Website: apple-inc
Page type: customer-info-address
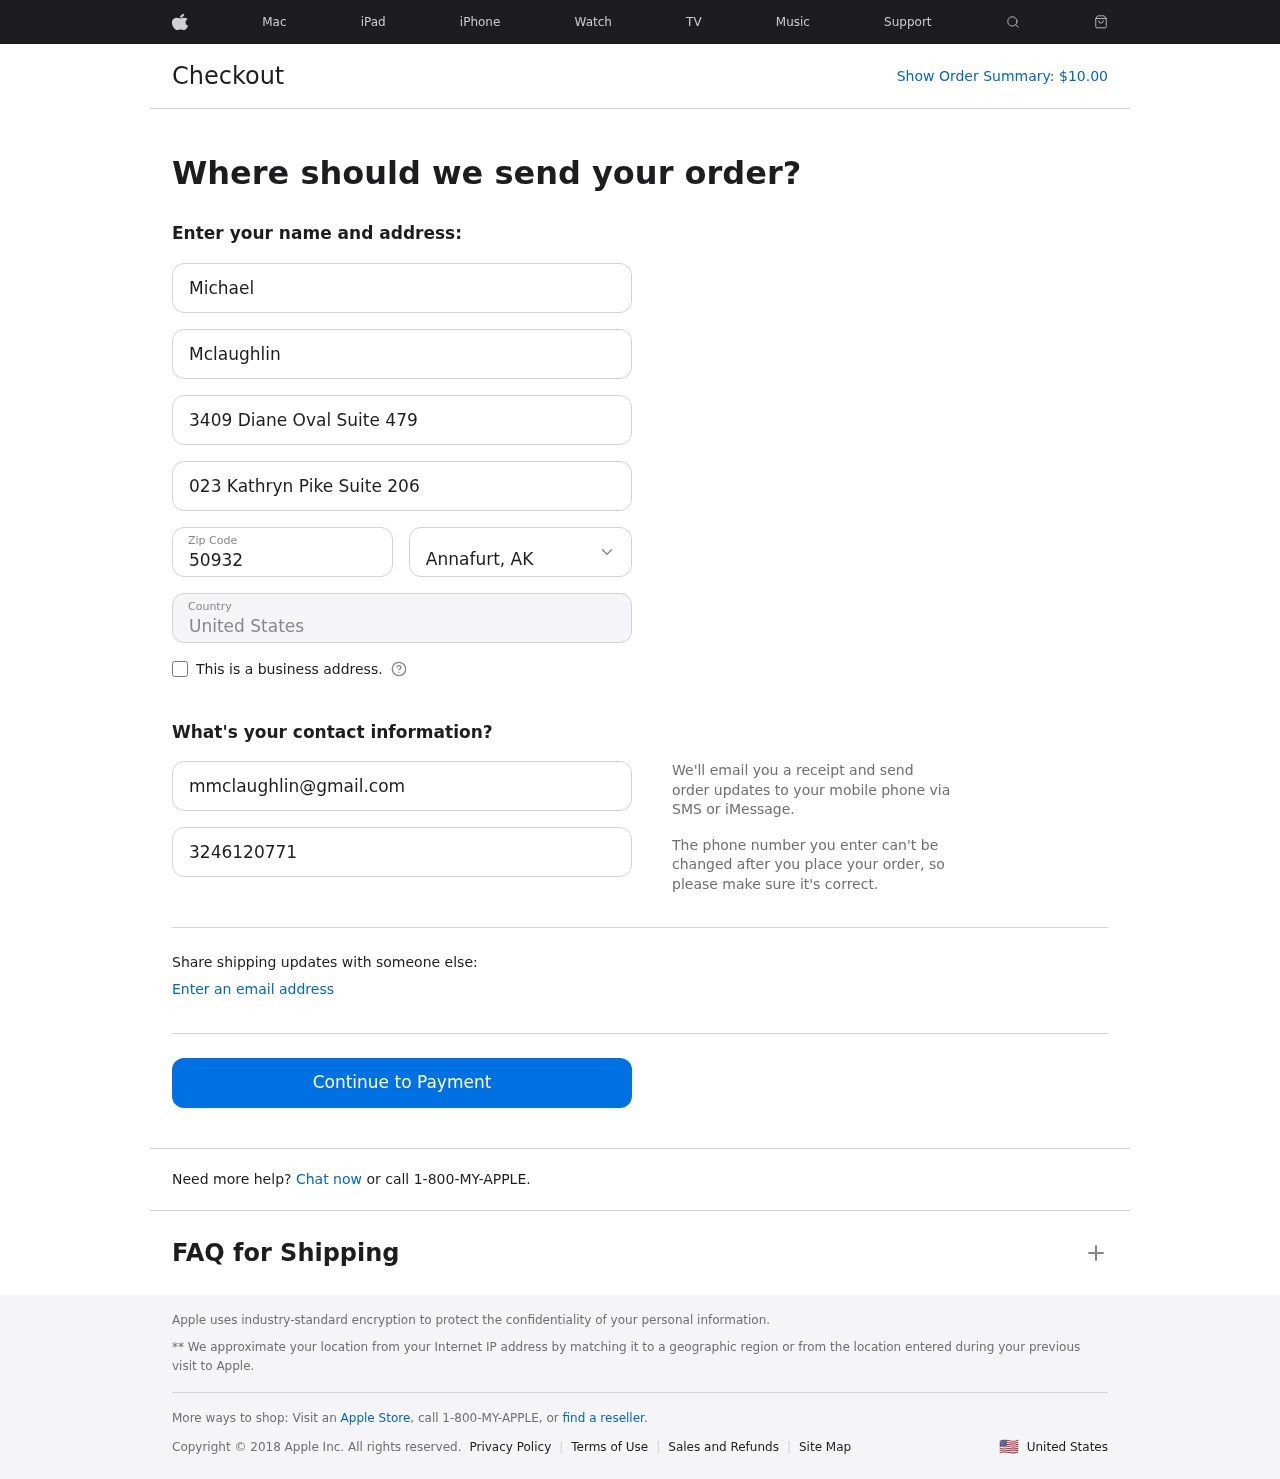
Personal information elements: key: PII_CITY_STATE
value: Annafurt, AK
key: PII_COUNTRY
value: United States
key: PII_EMAIL
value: mmclaughlin@gmail.com
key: PII_FIRSTNAME
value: Michael
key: PII_LASTNAME
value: Mclaughlin
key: PII_PHONE
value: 3246120771
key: PII_POSTCODE
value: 50932
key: PII_STREET
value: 3409 Diane Oval Suite 479
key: PII_STREET2
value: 023 Kathryn Pike Suite 206
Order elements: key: ORDER_TOTAL
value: $10.00